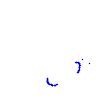
Particle: proton